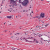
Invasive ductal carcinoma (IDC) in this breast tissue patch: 0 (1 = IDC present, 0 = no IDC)